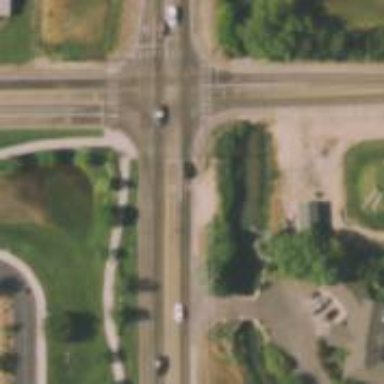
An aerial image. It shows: Marked road crossing.